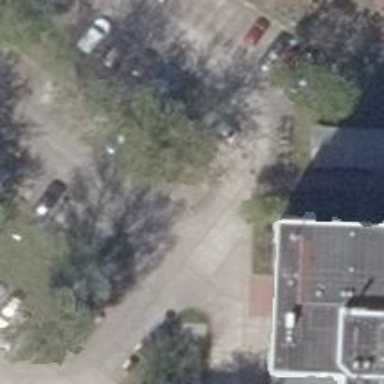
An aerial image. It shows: Concrete service road with no parking allowed on both sides.